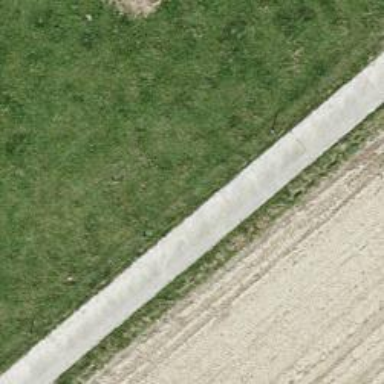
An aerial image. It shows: Well-maintained track road of grade 1.